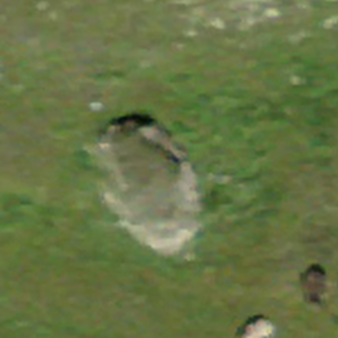
Label: bouldering_area